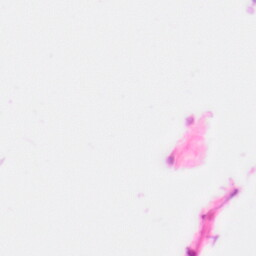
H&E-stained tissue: Colon